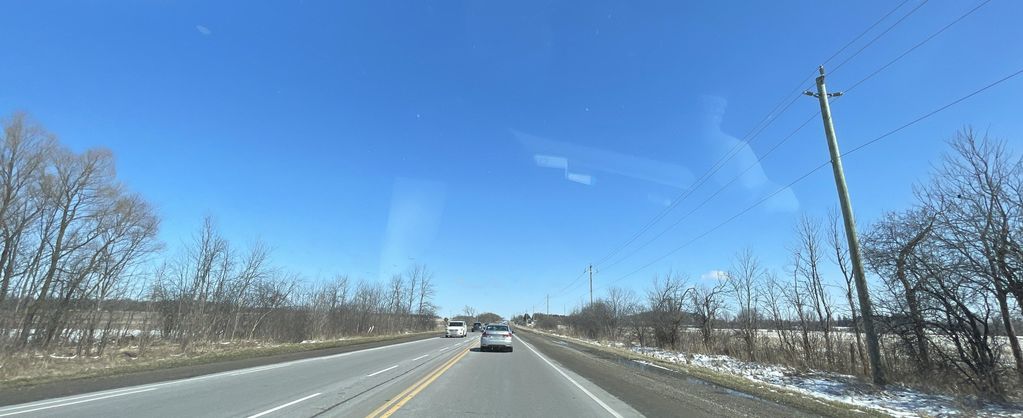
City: kitchener-waterloo